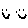
Label: smiley face